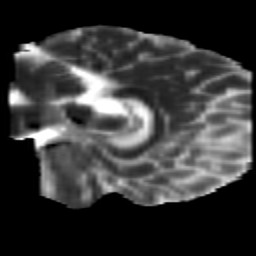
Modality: MD
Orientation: sagittal
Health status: healthy
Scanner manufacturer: siemens
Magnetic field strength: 3 T
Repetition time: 7.6 s
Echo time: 0.092 s